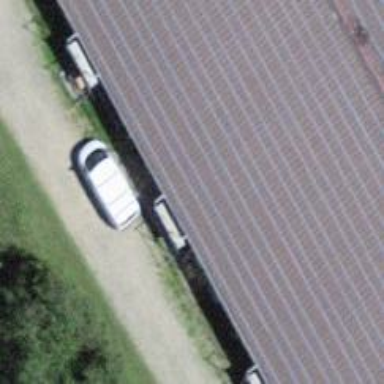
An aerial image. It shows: Solar power generator using photovoltaic method with solar photovoltaic panel types.